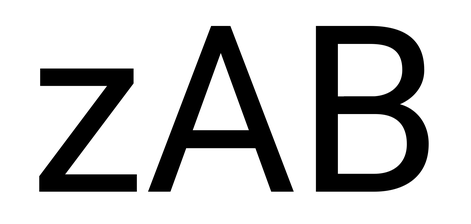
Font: Roboto_Regular